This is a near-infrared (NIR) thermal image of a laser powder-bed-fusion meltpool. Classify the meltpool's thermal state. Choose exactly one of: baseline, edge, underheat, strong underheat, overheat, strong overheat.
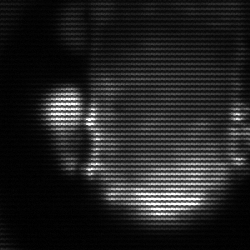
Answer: baseline